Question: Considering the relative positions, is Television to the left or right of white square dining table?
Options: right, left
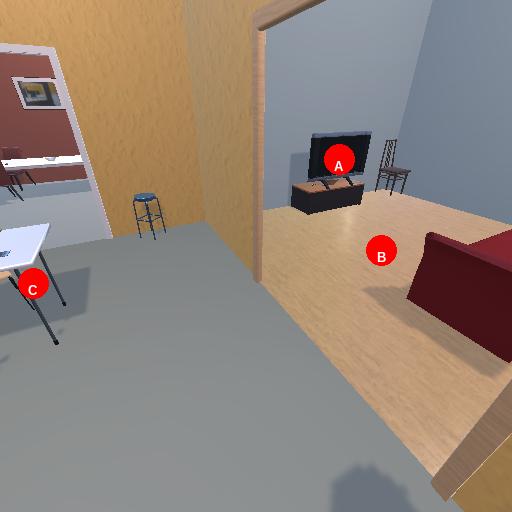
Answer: right